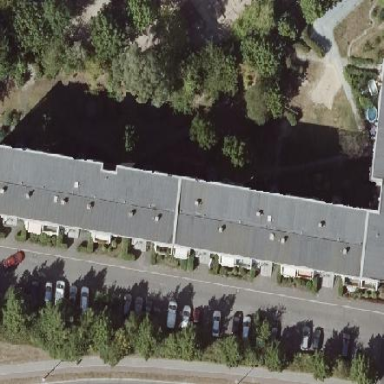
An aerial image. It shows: Apartment building with flat roof.